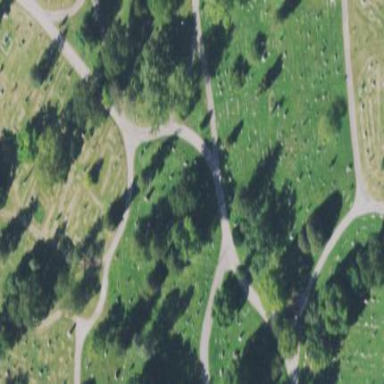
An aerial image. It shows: Cemetery.